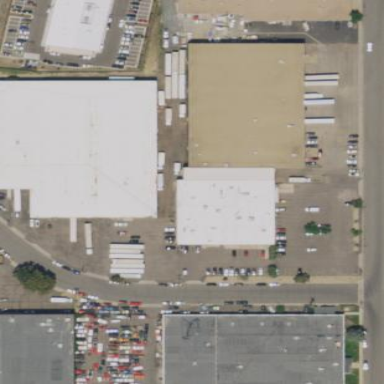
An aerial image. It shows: Warehouse building.